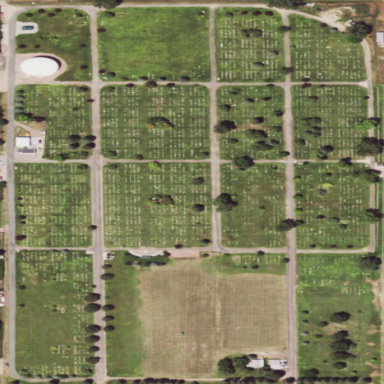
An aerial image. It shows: Cemetery.